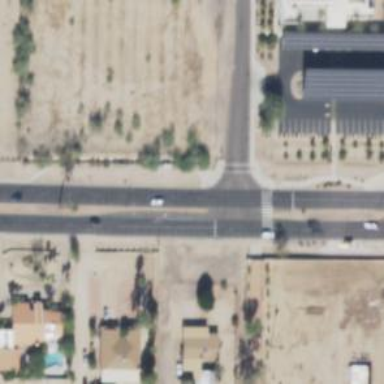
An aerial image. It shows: Secondary link road with asphalt surface.